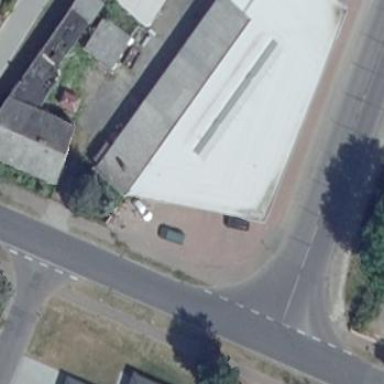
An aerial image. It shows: Building used as car repair shop.